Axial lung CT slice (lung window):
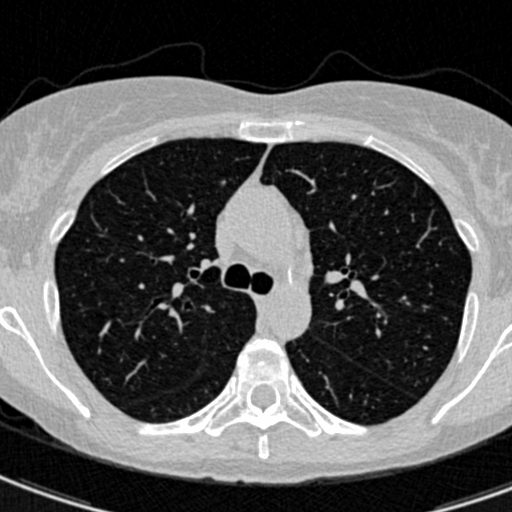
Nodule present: no